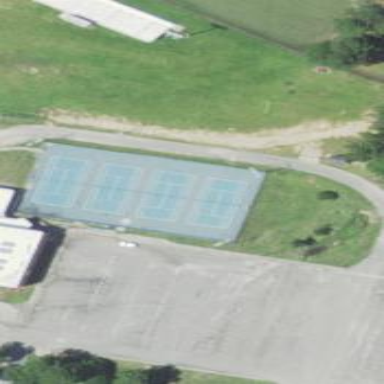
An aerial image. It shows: Tennis court on pitch designated for leisure land.